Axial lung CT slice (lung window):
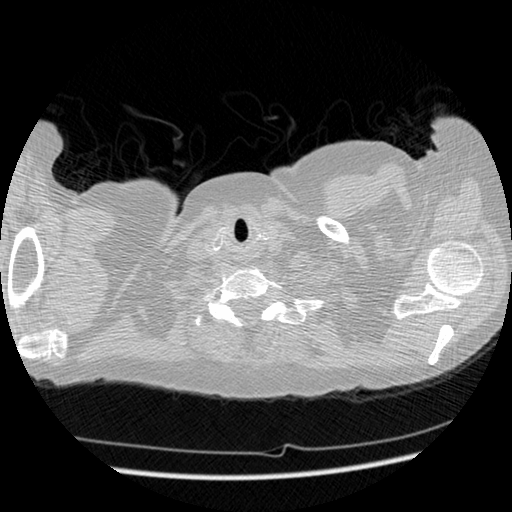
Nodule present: no